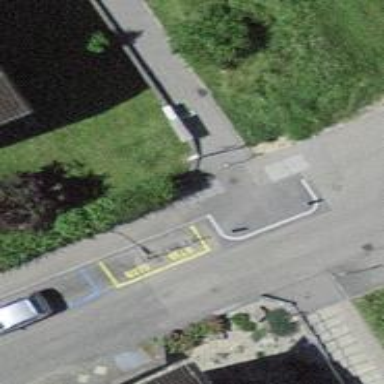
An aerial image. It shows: Cycle barrier.